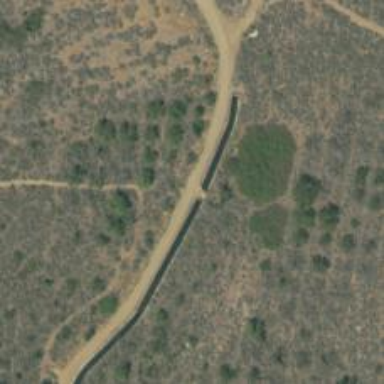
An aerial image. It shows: Irrigation service road.